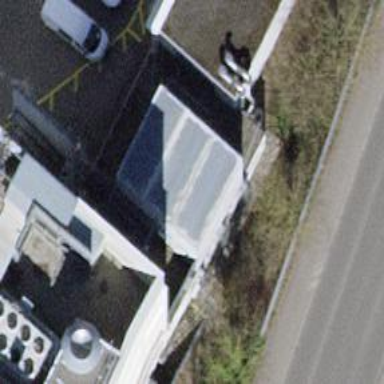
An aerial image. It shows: Commercial building.